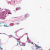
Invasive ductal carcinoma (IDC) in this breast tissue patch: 0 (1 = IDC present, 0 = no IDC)